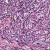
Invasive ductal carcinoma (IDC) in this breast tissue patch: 1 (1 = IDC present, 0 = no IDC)